Question: I'm having some trouble with my hit test points. I cannot remember how to do them, and my example is to confusing to copy and paste.
Here is my design so far:

what i wish to do is to make the pinball_mc move back in the direction it's came from when it is hit by either the leftBumper_mc and rightBumper_mc. I think i have to make it * -1 to give it back in the direction it came from. But any help is appreciated.
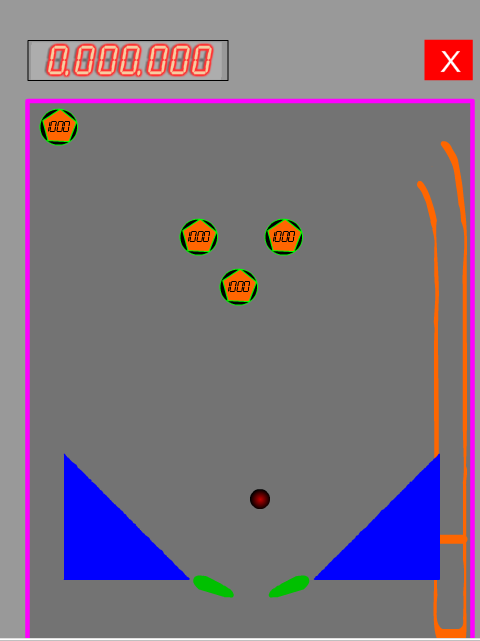
Answer: Take a look at this example: <URL>.